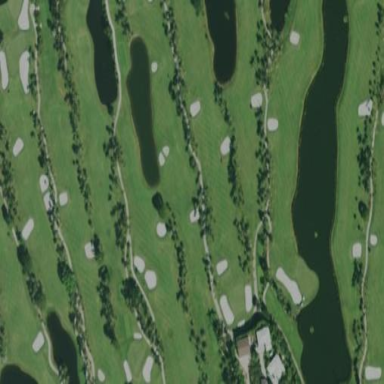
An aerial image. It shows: Golf course surrounded by greenery.